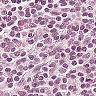
Metastatic tissue present: no